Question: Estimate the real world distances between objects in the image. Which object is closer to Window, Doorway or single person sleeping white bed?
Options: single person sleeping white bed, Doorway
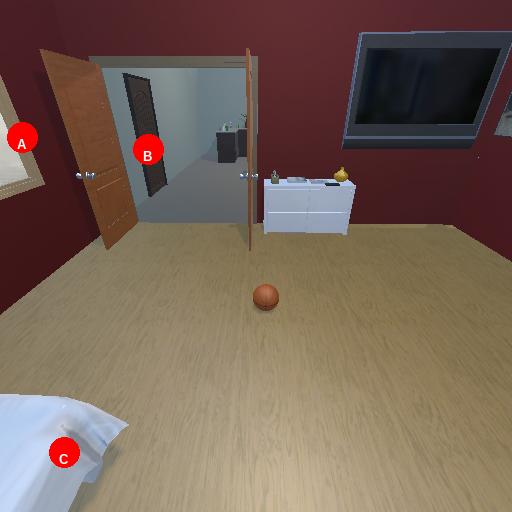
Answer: single person sleeping white bed